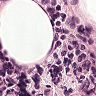
Metastatic tissue present: no